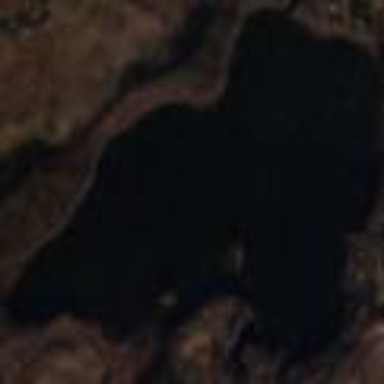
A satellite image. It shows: Lake with natural water.